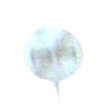
Verkehrszeichen: EndeUeberholverbot
Umgebung: Outdoor, Nature
Tageszeit: SunriseSunset
Wetter: PartlyCloudy
Licht: Natural
Jahreszeit: NotSpecified
Kontrast: MediumContrast